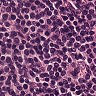
Metastatic tissue present: no